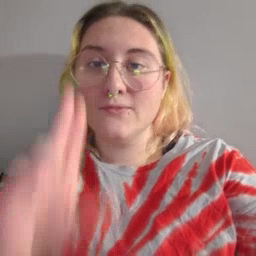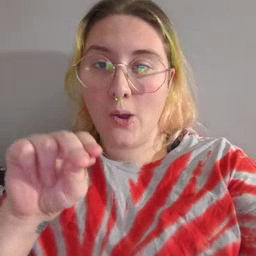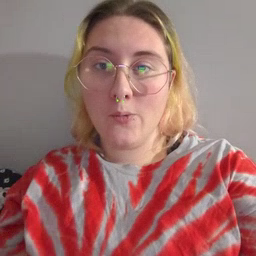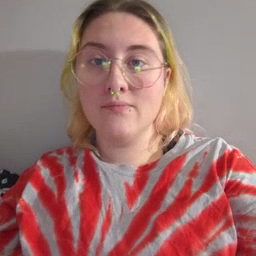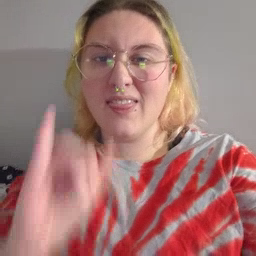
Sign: no